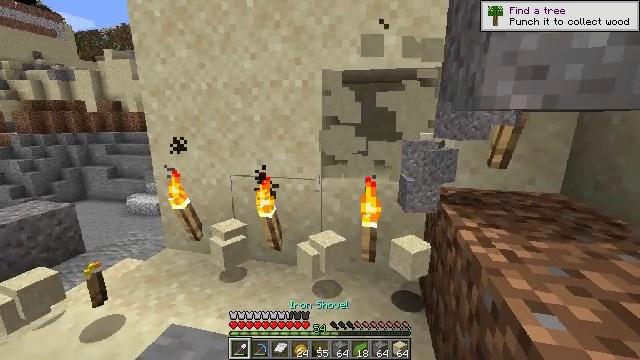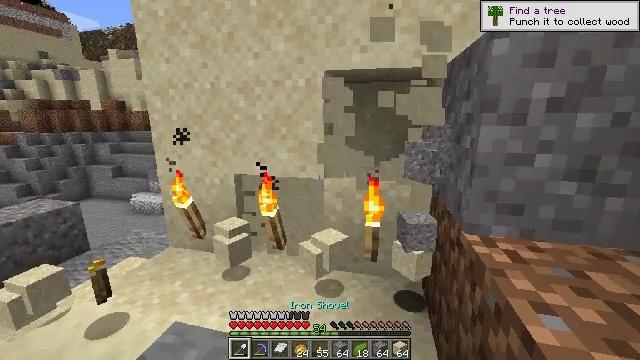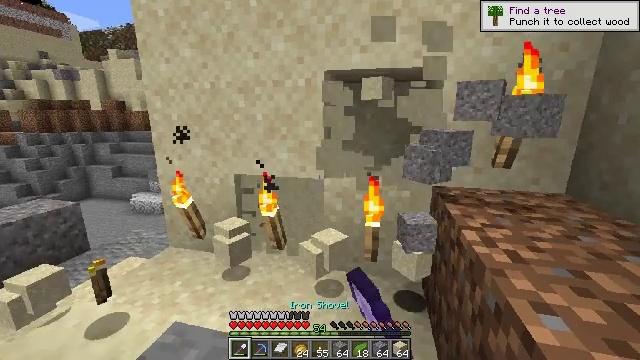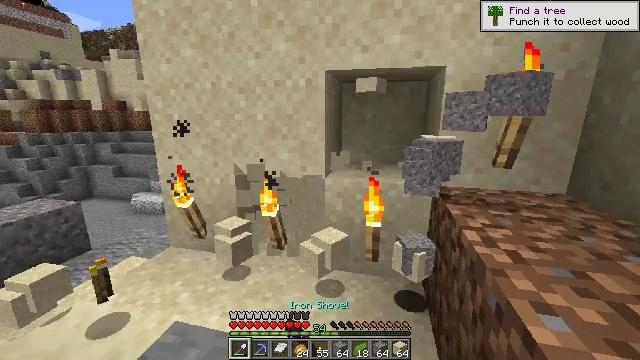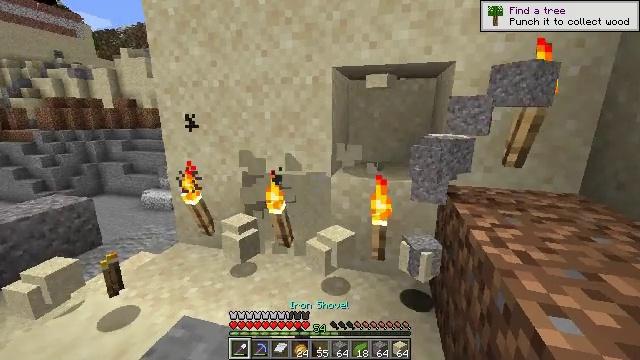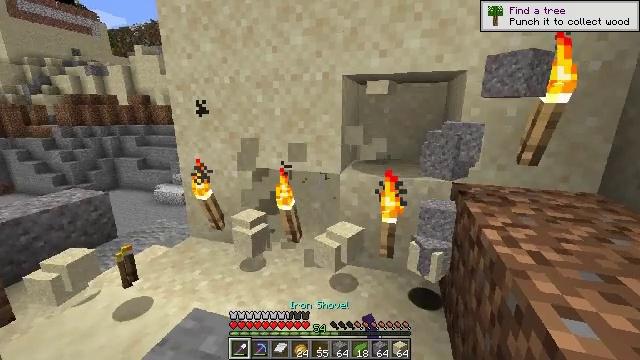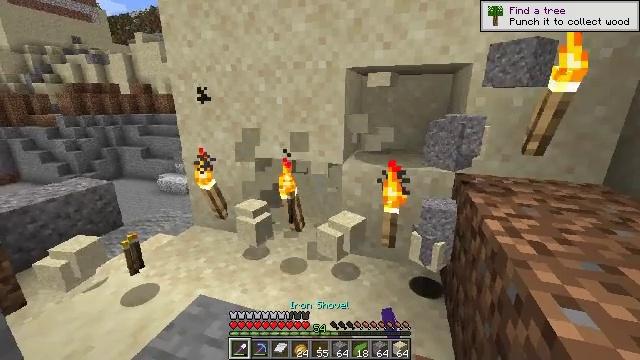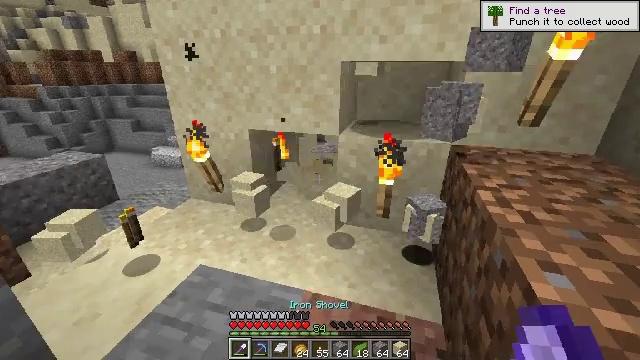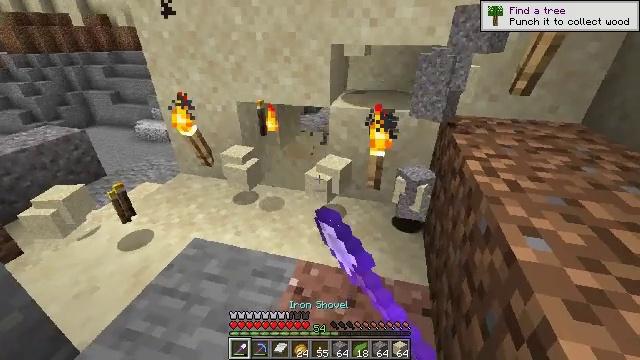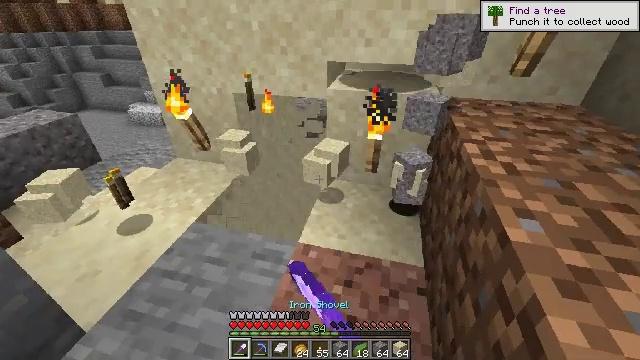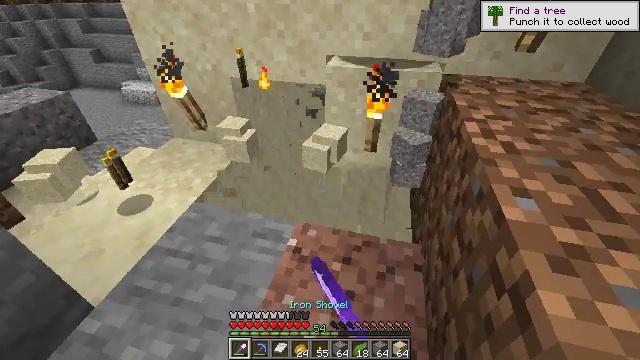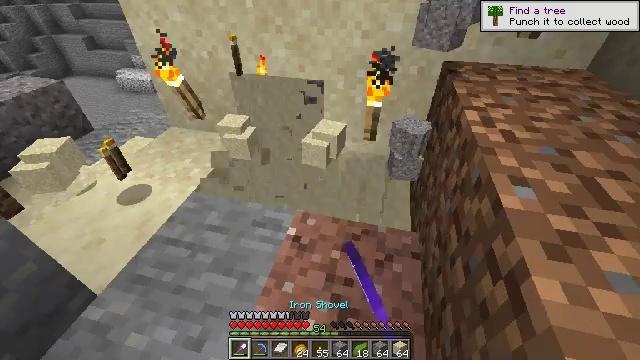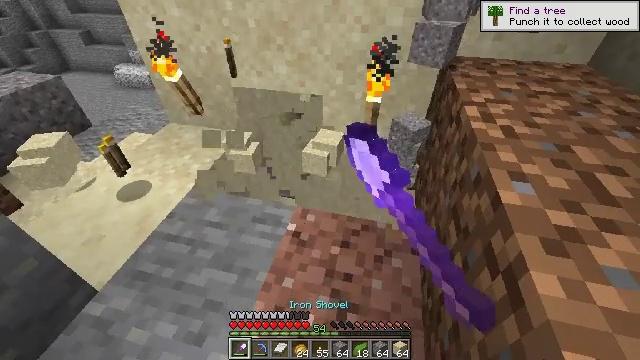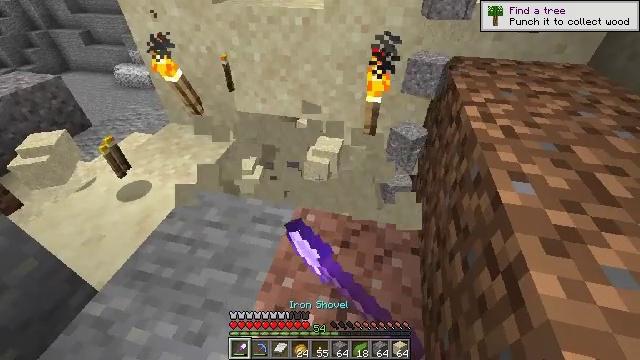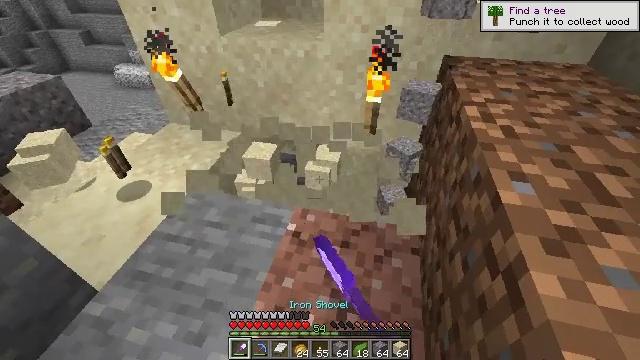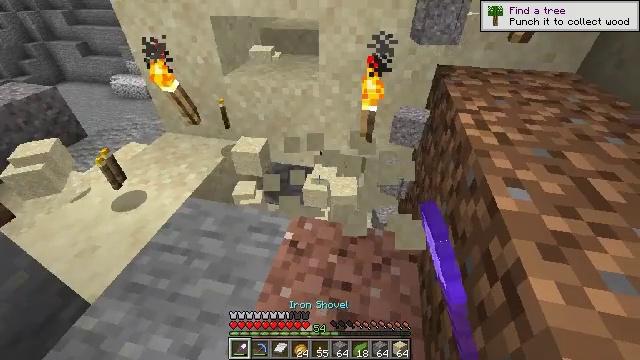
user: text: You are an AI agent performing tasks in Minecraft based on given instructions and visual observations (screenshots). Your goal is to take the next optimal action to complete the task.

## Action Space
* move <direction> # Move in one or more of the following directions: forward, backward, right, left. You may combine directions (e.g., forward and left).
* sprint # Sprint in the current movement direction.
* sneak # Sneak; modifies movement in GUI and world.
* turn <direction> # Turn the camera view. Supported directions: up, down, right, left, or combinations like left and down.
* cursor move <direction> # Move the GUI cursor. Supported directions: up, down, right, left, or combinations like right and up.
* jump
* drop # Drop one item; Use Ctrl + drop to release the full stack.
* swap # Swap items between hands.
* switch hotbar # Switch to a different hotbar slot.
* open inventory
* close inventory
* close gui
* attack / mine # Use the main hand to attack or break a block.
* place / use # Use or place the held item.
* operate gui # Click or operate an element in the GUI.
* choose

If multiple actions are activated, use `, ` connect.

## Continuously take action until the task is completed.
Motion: motion action
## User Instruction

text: Collect sand to make glass.
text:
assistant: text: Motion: attack / mine
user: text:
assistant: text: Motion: attack / mine
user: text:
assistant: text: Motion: attack / mine
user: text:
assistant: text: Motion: turn left, attack / mine
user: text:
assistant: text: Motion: turn left, attack / mine
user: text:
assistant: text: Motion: turn down, attack / mine
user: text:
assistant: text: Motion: turn right and down, attack / mine
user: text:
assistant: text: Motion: turn right and down, attack / mine
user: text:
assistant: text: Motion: turn down, attack / mine
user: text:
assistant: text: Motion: turn down, attack / mine
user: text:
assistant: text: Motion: turn down, attack / mine
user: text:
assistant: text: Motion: attack / mine
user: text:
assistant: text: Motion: attack / mine
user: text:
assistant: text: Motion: attack / mine
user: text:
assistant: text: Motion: turn up, attack / mine
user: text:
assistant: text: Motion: turn right and up, attack / mine
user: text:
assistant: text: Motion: turn up
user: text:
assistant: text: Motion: turn up
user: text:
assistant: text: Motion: turn up
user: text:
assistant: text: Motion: attack / mine
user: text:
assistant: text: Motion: attack / mine
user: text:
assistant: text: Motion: attack / mine
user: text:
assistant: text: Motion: turn up, attack / mine
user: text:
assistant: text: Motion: turn right and up, attack / mine
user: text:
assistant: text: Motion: turn right and up, attack / mine
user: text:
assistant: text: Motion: turn up, attack / mine
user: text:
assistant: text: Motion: turn up, attack / mine
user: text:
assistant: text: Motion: turn up, attack / mine
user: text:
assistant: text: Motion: turn up, attack / mine
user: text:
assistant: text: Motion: attack / mine